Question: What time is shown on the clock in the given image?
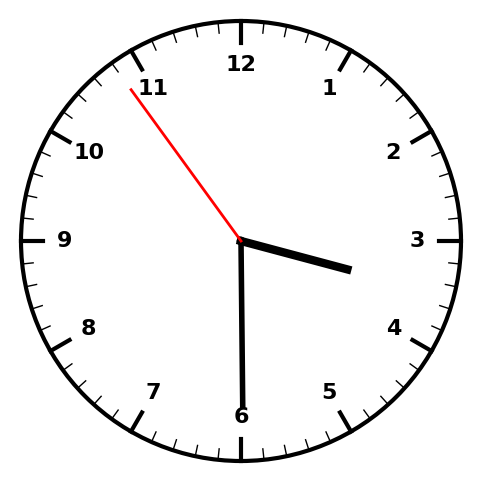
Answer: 03:29:54